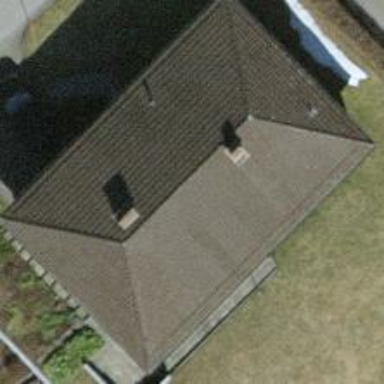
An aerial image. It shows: Simple and straightforward house.